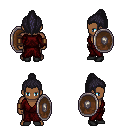
a pixel art fantasy rpg character, male body template, human, dark skin, red robe, white pants, raven long topknot hairstyle, leather bracers, black shoes, shield, four views (front, back, left, right), 2x2 character sprite sheet, small pixel art, hard edges, no anti-aliasing